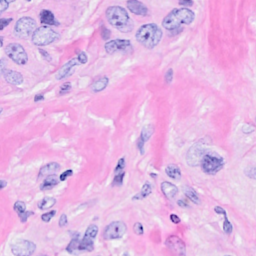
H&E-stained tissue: Breast